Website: crate-barrel
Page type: customer-info-address
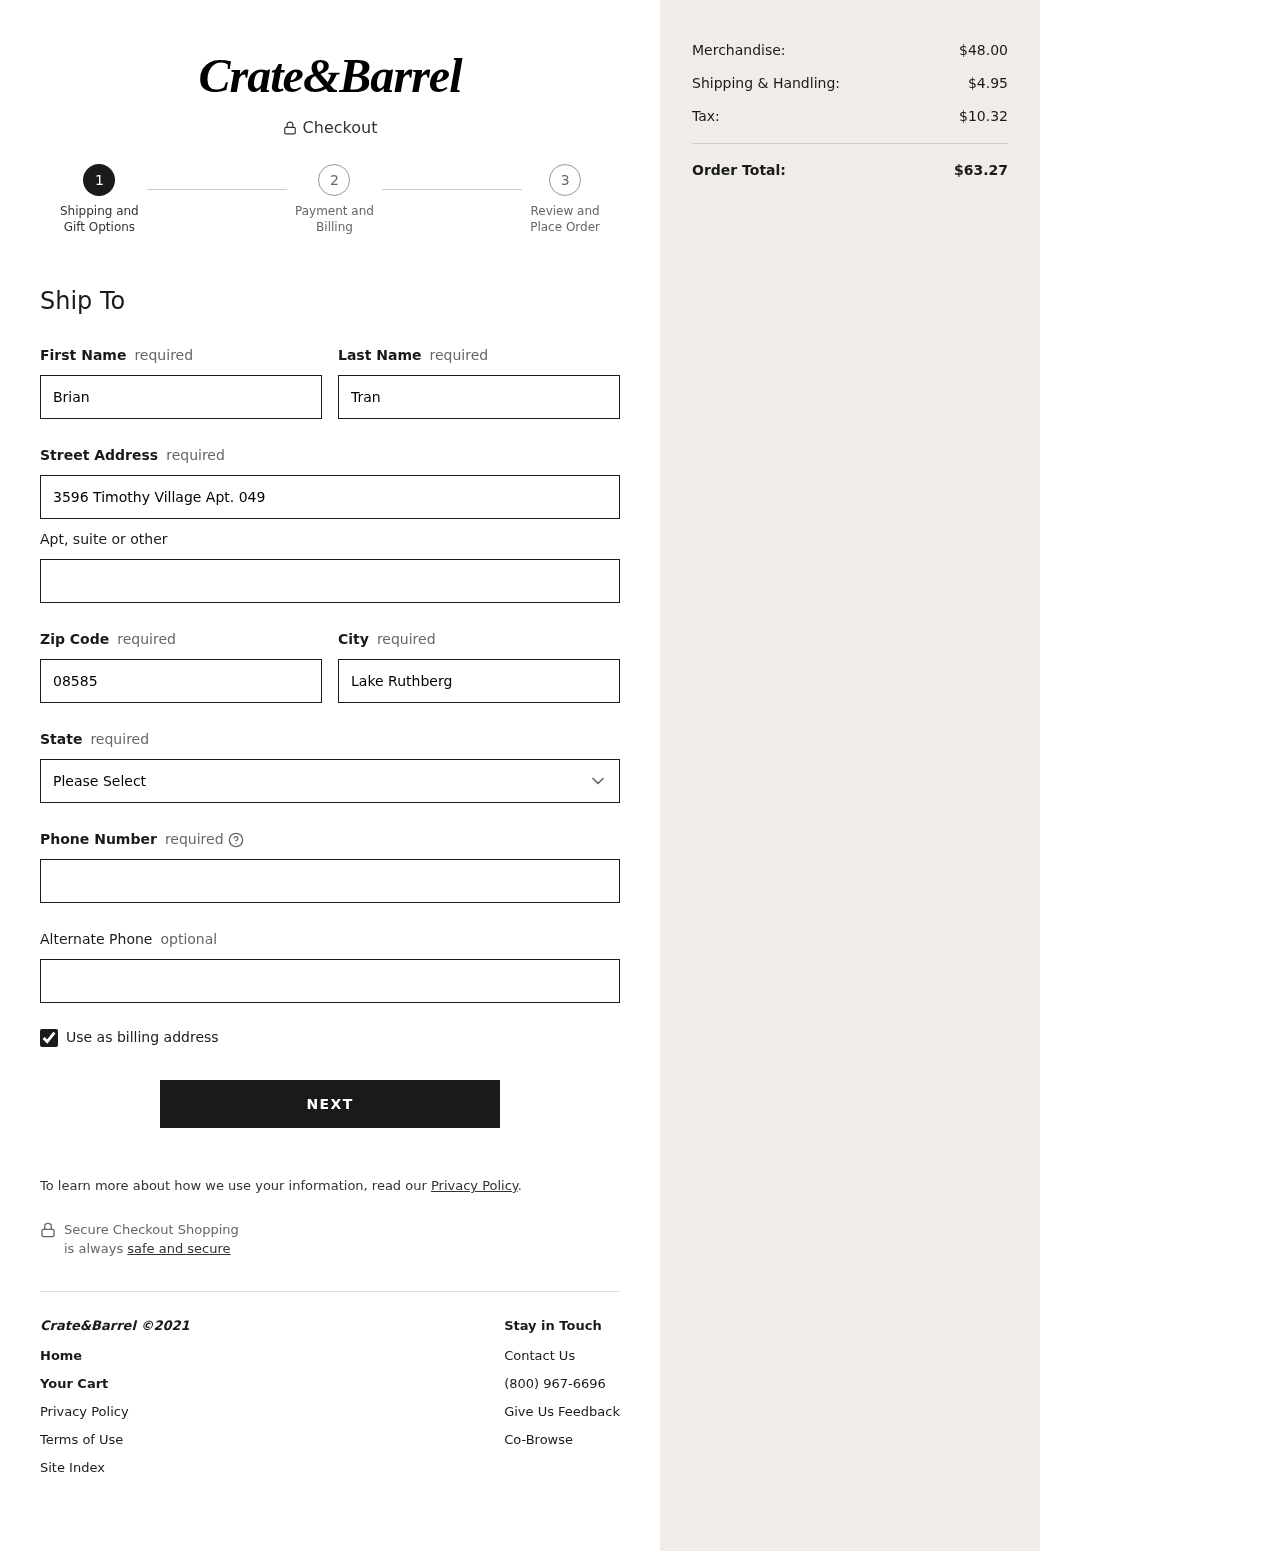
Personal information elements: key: PII_STATE
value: South Carolina
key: PII_FIRSTNAME
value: Brian
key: PII_LASTNAME
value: Tran
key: PII_STREET
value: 3596 Timothy Village Apt. 049
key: PII_POSTCODE
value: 08585
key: PII_CITY
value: Lake Ruthberg
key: PII_PHONE
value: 8635473939
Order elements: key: ORDER_SUBTOTAL
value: $48.00
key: ORDER_SHIPPING_COST
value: $4.95
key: ORDER_TAX
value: $10.32
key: ORDER_TOTAL
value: $63.27